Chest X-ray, PA view. Patient: 20 years old, sex F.
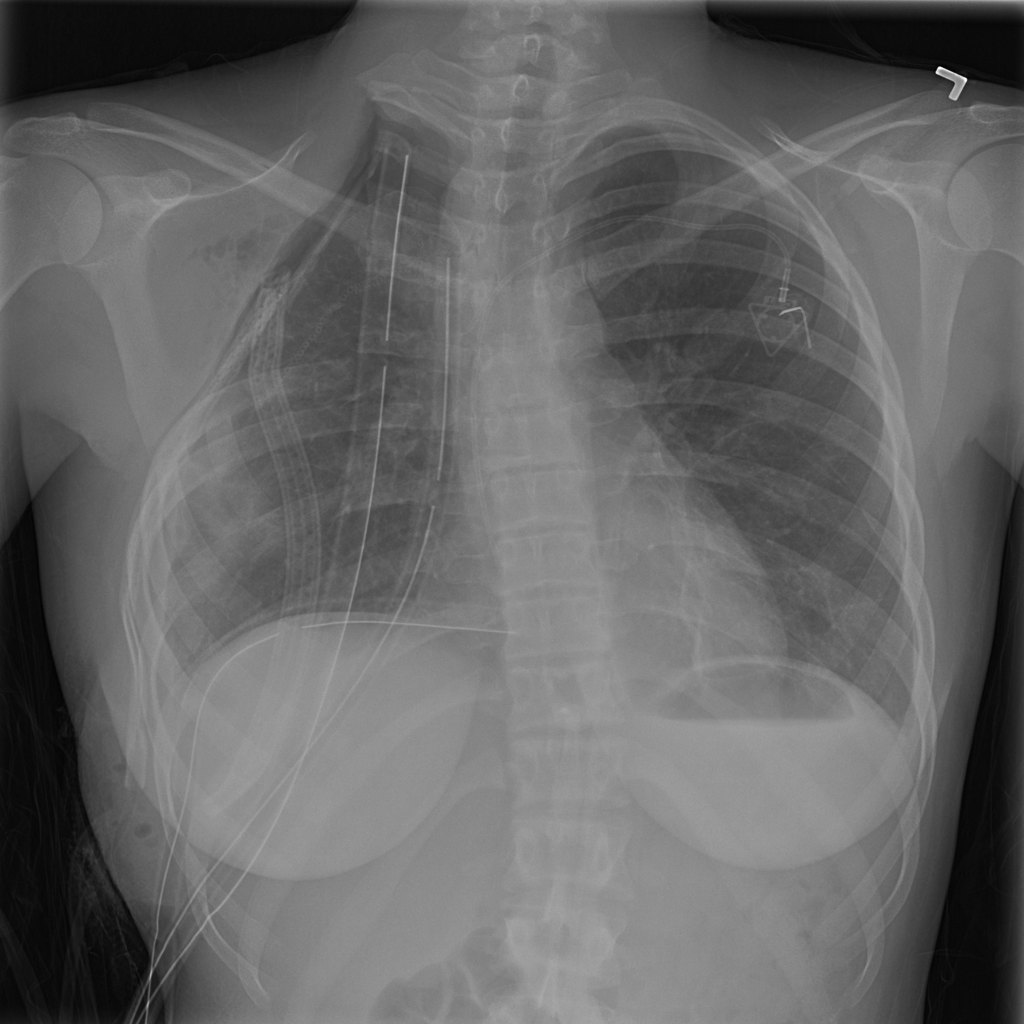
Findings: Pneumothorax